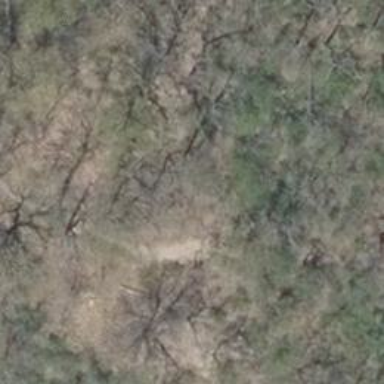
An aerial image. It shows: Dirt path.